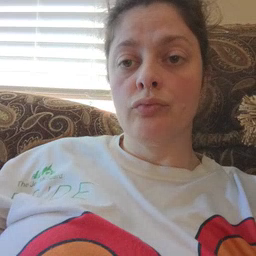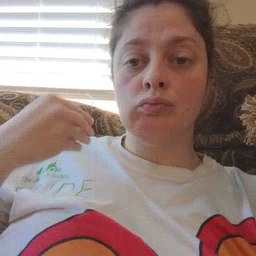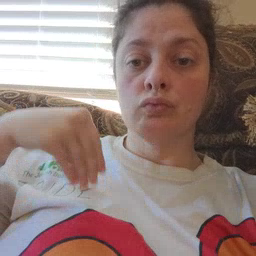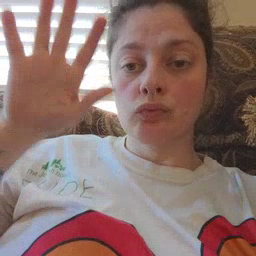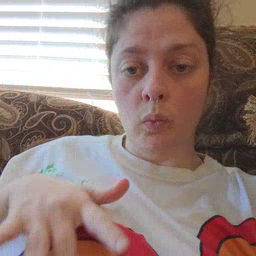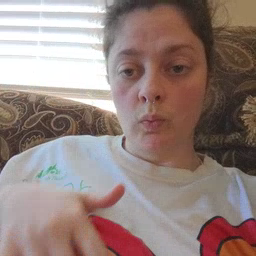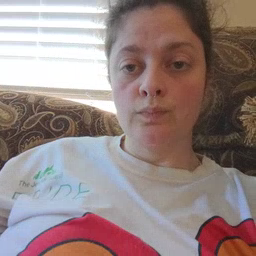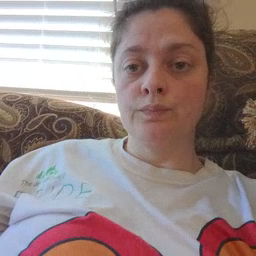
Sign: snow